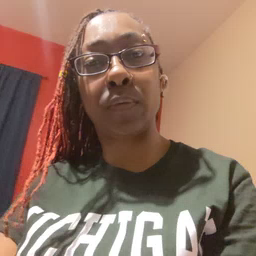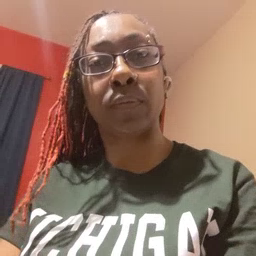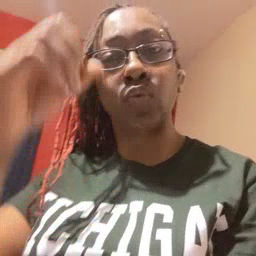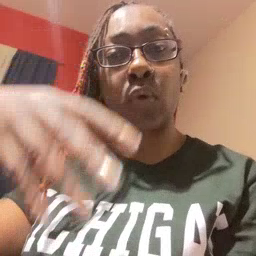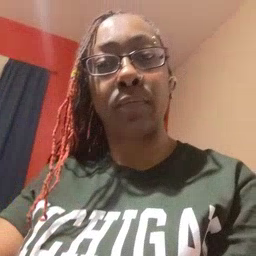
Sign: drop